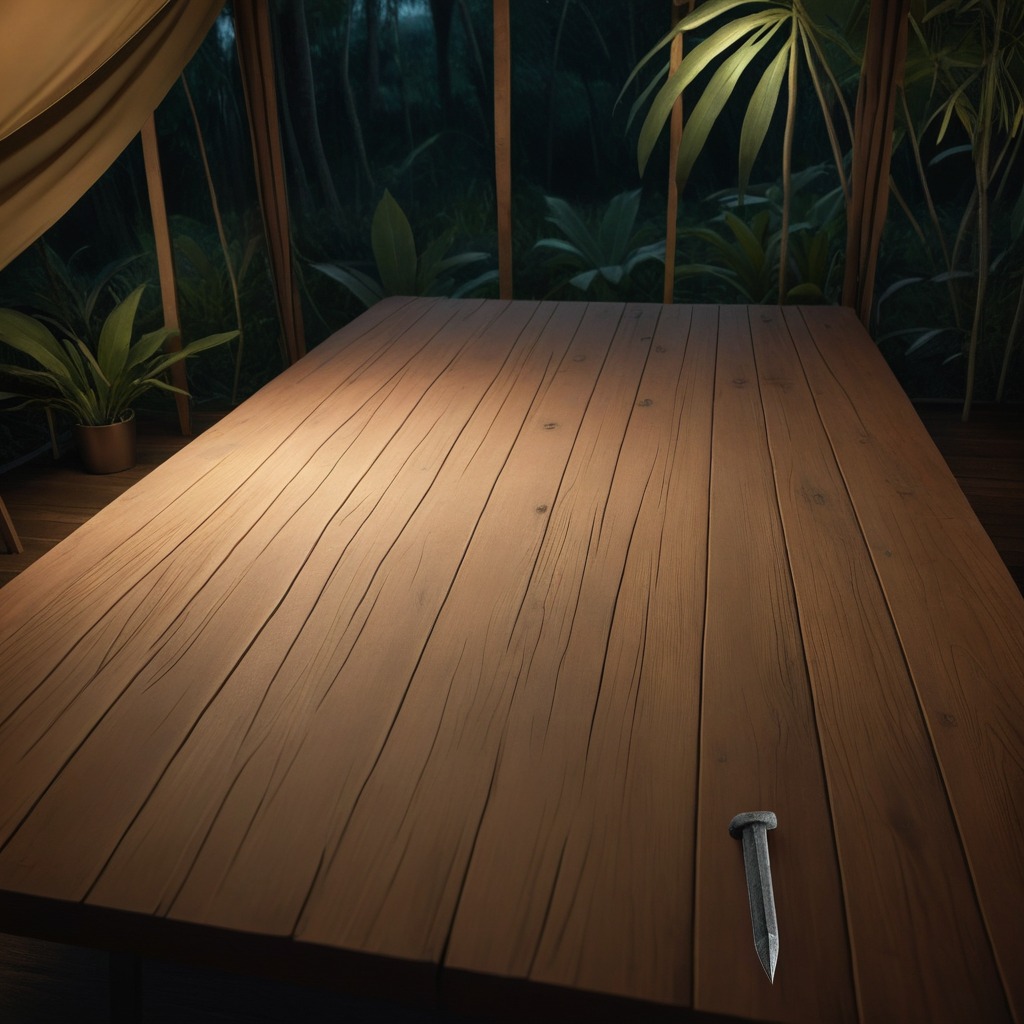
An iron nail is lying on the wooden table.